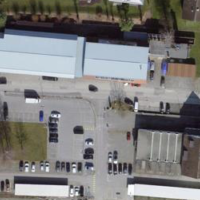
EUNIS habitat code: 53
Species observed at this site:
Anthus trivialis
Carduelis carduelis
Passer domesticus
Iris sibirica